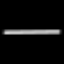
Label: line